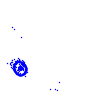
Particle: electron